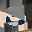
Label: 3